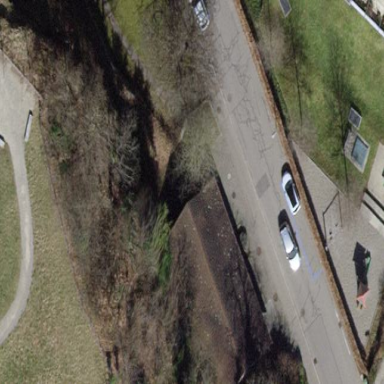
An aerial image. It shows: Service building.